Field crop: maize
Growth stage: 2
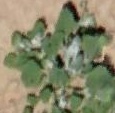
Species: chenopodium